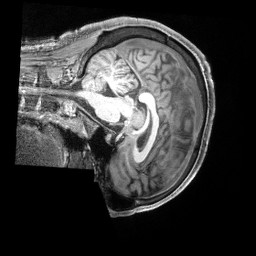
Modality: T1w
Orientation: sagittal
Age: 36
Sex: male
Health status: ill
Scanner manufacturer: siemens
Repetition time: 2.4 s
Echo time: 0.00231 s